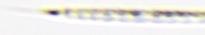
Label: Rhizosolenia